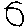
Label: circle